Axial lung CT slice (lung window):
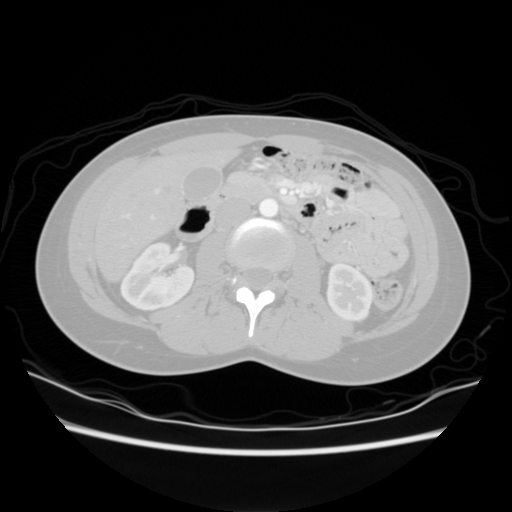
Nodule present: no